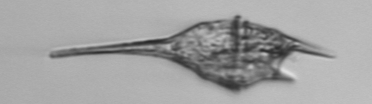
Label: Tripos_lineatus